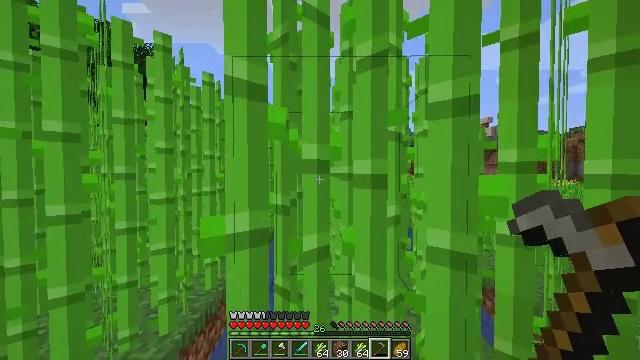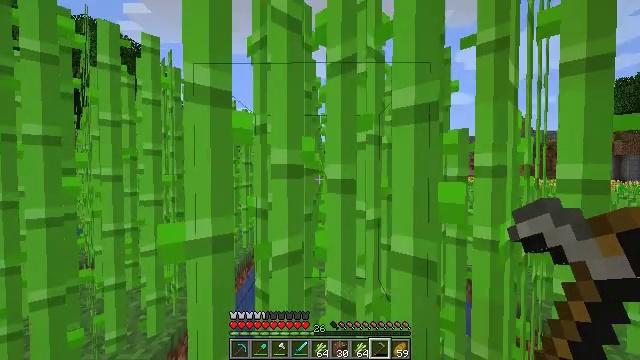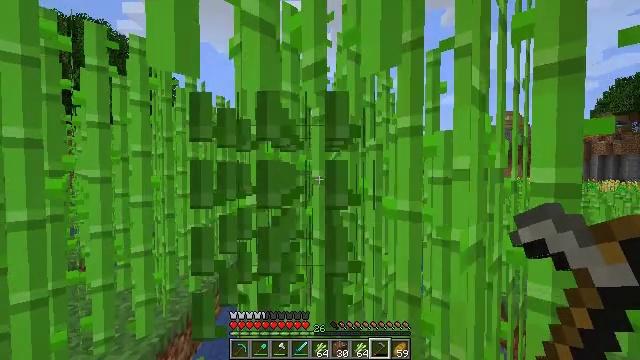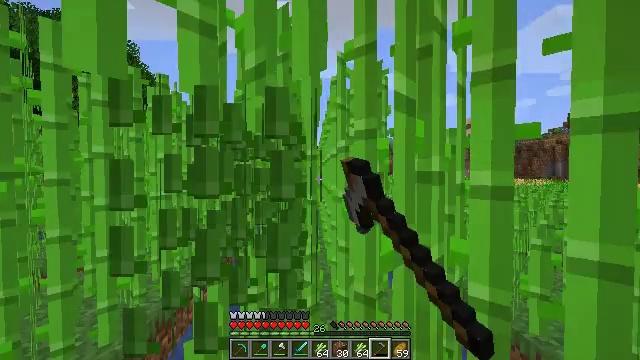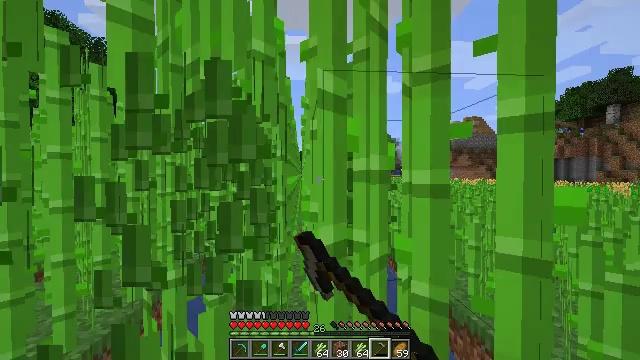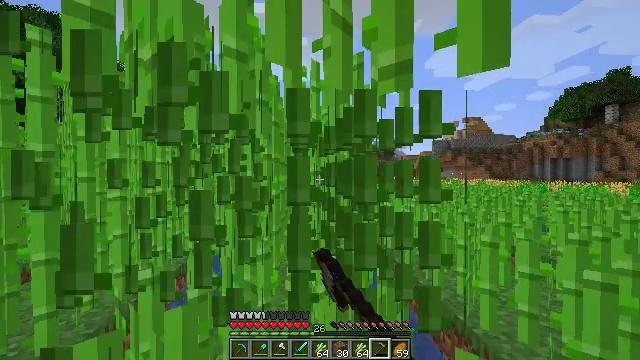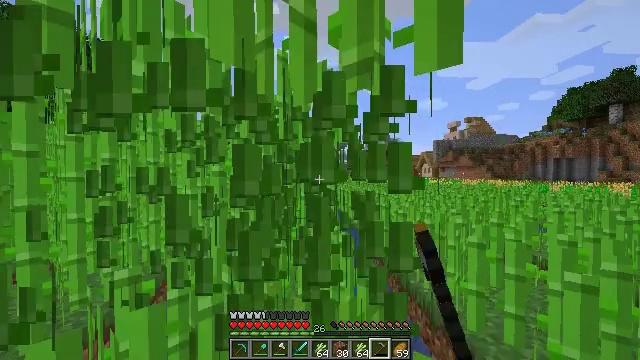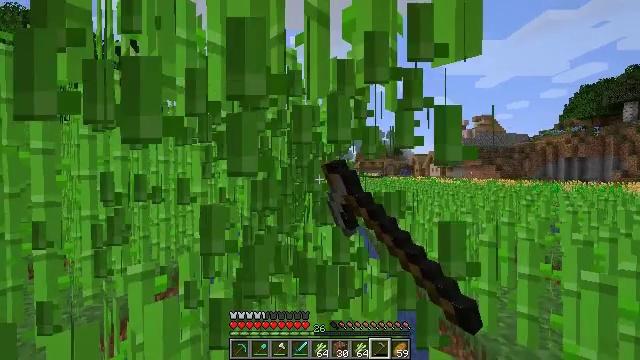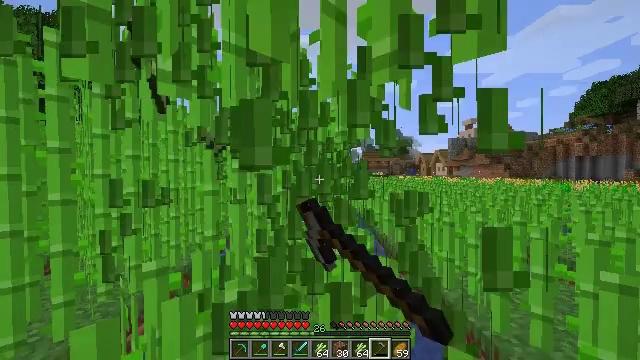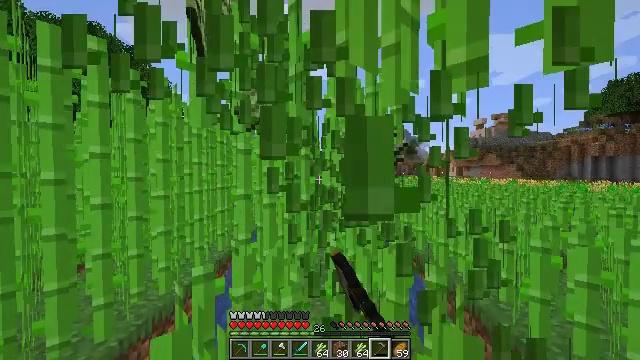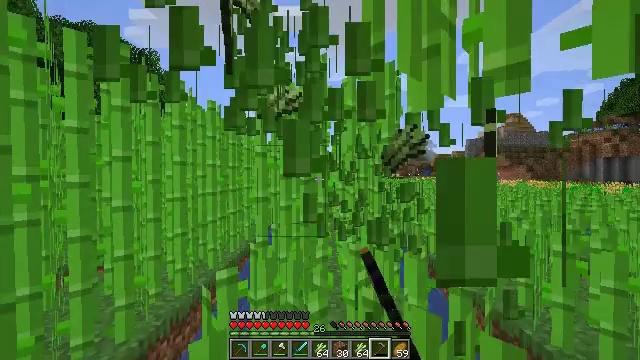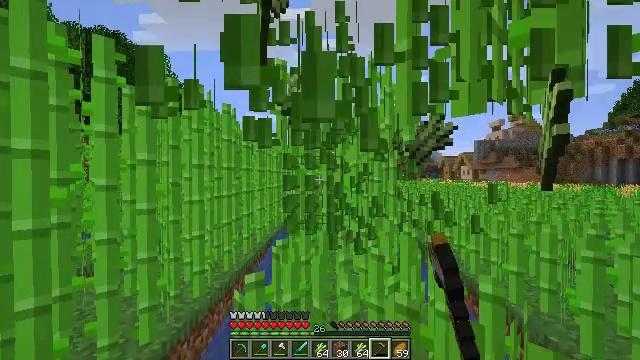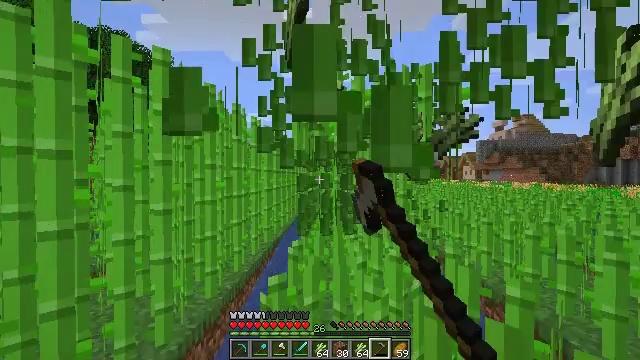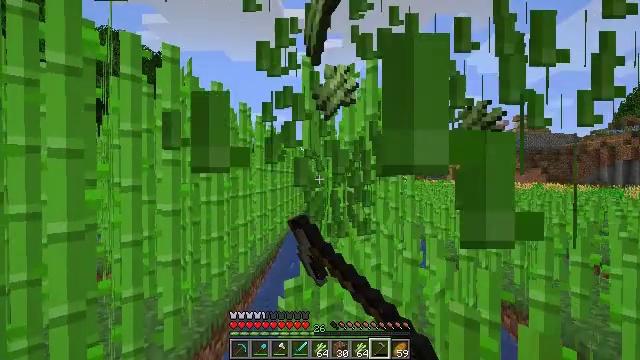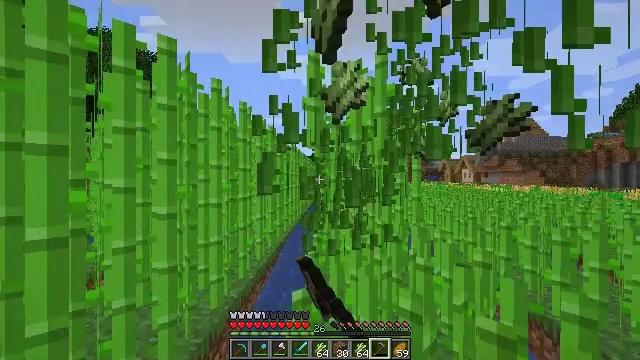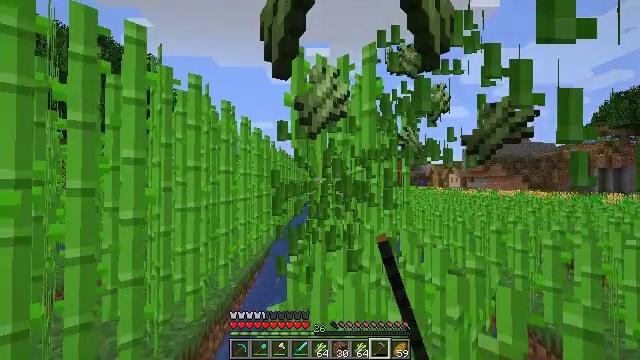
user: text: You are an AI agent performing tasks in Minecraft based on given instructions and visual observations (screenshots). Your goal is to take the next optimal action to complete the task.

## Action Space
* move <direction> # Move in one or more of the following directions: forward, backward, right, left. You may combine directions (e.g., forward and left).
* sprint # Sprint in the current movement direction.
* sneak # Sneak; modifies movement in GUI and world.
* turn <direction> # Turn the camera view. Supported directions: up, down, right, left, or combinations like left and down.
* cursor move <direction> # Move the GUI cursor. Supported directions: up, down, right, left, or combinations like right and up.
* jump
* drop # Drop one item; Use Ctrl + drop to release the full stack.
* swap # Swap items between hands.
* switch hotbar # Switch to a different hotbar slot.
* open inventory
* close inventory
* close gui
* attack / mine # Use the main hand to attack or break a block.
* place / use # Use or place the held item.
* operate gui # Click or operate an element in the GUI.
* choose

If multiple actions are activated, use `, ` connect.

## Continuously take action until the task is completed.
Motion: motion action
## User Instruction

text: Gather sugar cane for crafting.
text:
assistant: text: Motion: move right
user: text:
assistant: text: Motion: move right, attack / mine
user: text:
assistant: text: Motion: move right, turn right, attack / mine
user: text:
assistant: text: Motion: move right, turn right, attack / mine
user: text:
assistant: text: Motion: move right, attack / mine
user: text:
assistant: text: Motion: move left, attack / mine
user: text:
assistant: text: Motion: move left, turn left, attack / mine
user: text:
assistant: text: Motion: move left, turn left, attack / mine
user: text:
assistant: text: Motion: move left, turn left, attack / mine
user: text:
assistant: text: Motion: move left, turn left, attack / mine
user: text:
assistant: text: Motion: move left, turn left, attack / mine
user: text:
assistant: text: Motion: move forward and move left, attack / mine
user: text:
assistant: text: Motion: move forward and move left, attack / mine
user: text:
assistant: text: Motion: move forward and move right, attack / mine
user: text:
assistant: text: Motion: move forward and move right, turn right, attack / mine
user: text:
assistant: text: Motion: move forward and move right, turn right, attack / mine
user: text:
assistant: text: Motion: move forward and move right, turn right, attack / mine
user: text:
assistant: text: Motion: move forward and move right, attack / mine
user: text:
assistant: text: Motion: move forward and move right, attack / mine
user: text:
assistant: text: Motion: move forward, attack / mine
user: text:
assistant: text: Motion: move forward, attack / mine
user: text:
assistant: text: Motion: move forward, sprint, turn left, attack / mine
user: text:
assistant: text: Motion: move forward, sprint, turn left, attack / mine
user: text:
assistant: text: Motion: move forward, sprint, turn left, attack / mine
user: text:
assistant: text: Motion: move forward and move left, sprint, turn left, attack / mine
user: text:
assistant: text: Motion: move forward and move left, sprint, attack / mine
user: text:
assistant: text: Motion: move forward and move left, sprint, turn right, attack / mine
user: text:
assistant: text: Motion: move forward, sprint, turn right, attack / mine
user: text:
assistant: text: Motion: move forward and move right, sprint, turn right, attack / mine
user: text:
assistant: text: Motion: move forward and move right, sprint, turn right, attack / mine